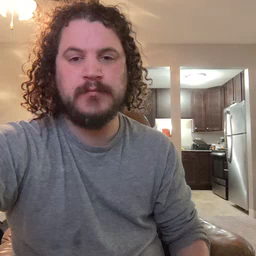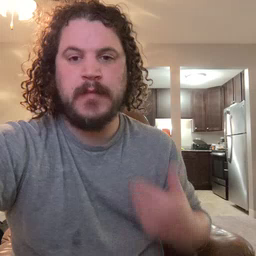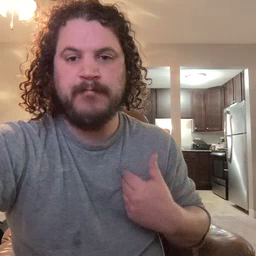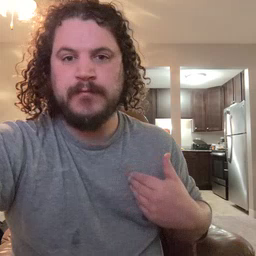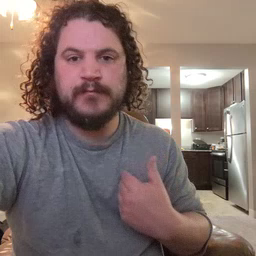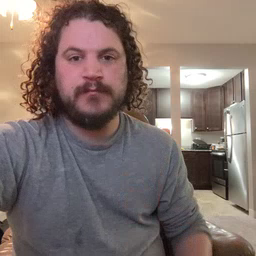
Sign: animal